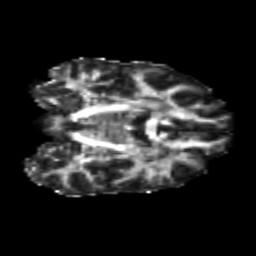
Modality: FA
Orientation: coronal
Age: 26
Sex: female
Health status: healthy
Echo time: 0.074 s